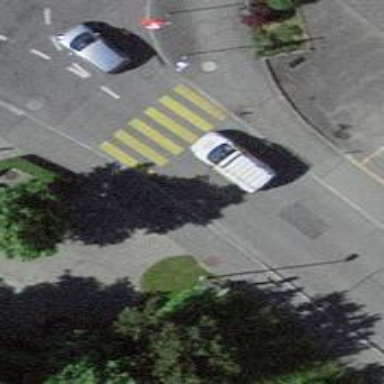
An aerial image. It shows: Uncontrolled zebra crossing with zebra markings.